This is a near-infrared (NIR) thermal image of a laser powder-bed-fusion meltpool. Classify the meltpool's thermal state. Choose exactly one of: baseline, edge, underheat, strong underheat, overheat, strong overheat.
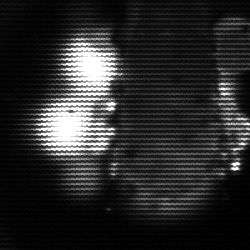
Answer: strong underheat